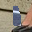
Label: 1